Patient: sex F, age 62
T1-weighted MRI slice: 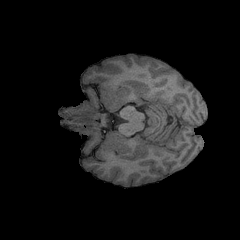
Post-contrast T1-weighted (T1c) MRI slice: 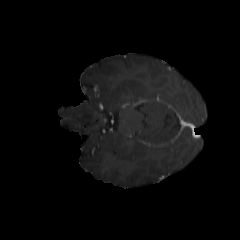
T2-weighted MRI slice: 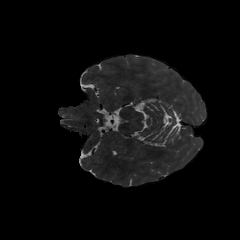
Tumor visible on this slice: no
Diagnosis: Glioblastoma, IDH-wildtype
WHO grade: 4